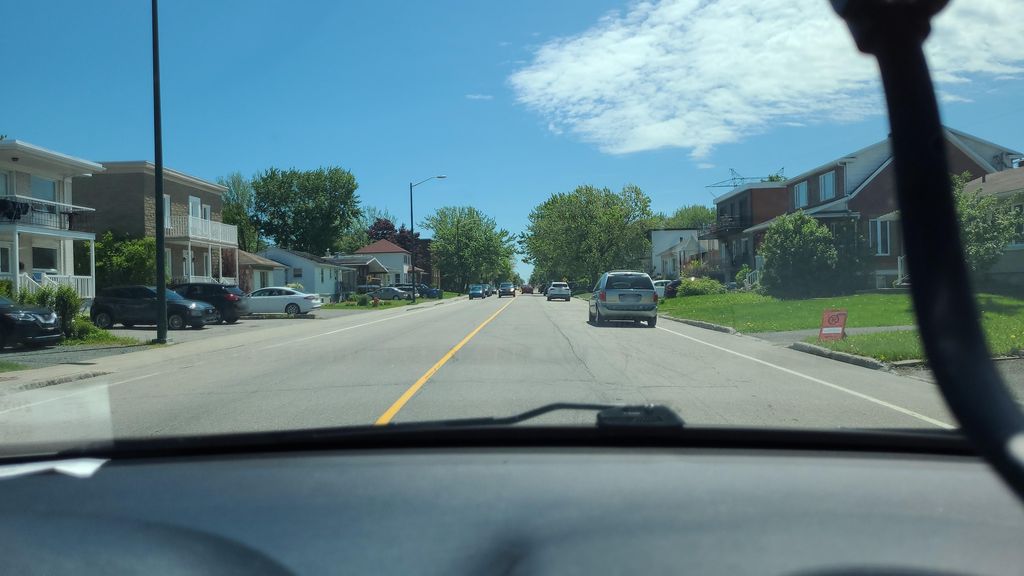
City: quebec_city